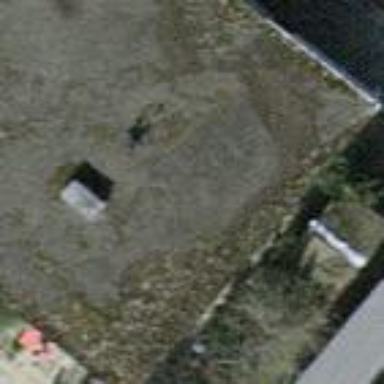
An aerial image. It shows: Terrace building.